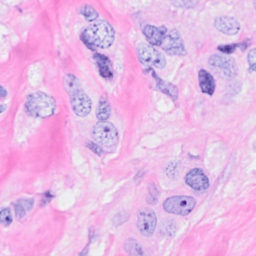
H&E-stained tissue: Breast